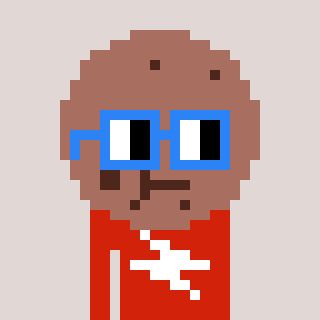
a pixel art character with square blue glasses, a cookie-shaped head and a red-colored body on a warm background